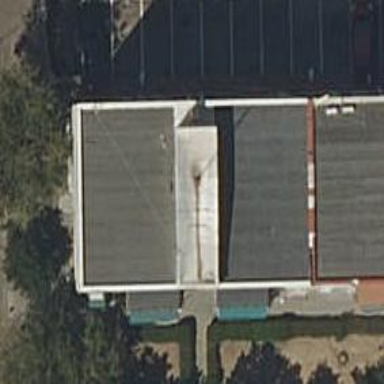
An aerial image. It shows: Residential building.